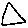
Label: triangle